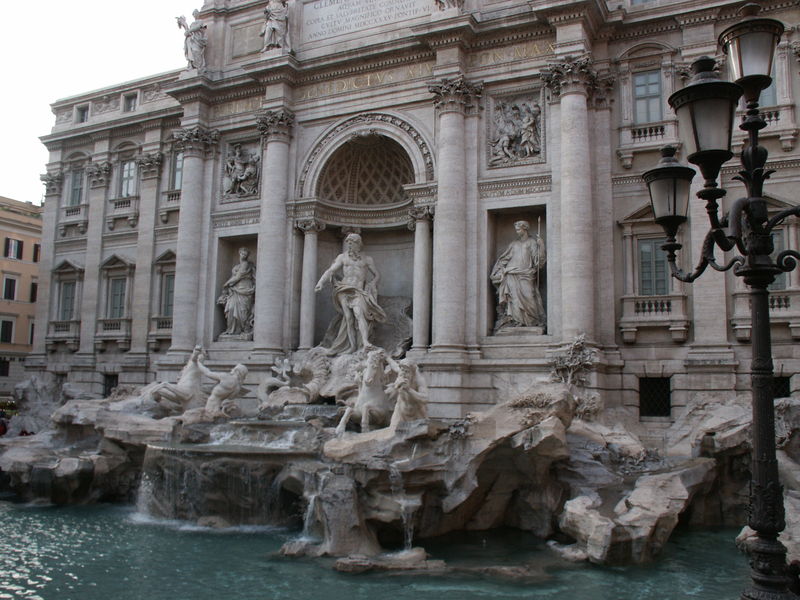
Titel: Fontana di Trevi (Trevibrunnen)
Künstler: Niccoló Salvi
Standort: Rom, Palazzo Poli (EU - I - Latium)
Schlagwörter: blau, felsen, himmel, mann, meer, nackt, wasser, baden, frauen, fenster, frau, lampe, laterne, marmor, männer, säulen, gebäude, haus, stein, kirche, realismus, theater, renaissance, brunnen, pferd, pferde, engel, springbrunnen, statue, balkon, gischt, schrift, wellen, italien, figuren, rundbogen, gewalt, wild, inschrift, foto, fotografie, nische, dom, geld, herrscher, rom, portal, skulpturen, statuen, christus, götter, film, straßenlampe, baldachin, korinth, fontäne, speer, foro, flüsse, latein, münzen, künstlich, neptun, poseidon, berühmt, wassergott, fontana, steinfiguren, poseydon, fontana di trevi, trevi, di, seepferde, neptunbrunnen, poseidung